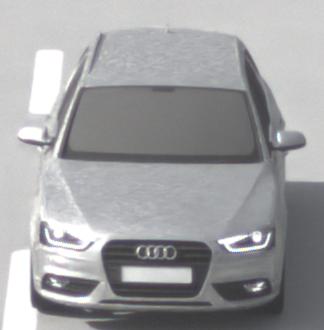
Make: Audi
Model: A4 Avant 1.8 TFSI
Detailed model: A4 (B8) Avant
Model produced from: 2012/02
Model produced until: 2015/04
Doors: 5
Color: white
Road condition: dry road
Daytime: morning or afternoon
Contrast: low contrast